Question: I am a beginner and I am trying to make a text editor and I want to create a pop up window for text format when I press a menu button where I can put all things like font face, font size , font style etc. Can you tell me how I can make this new window? Thanks for your patience!
For example Notepad:

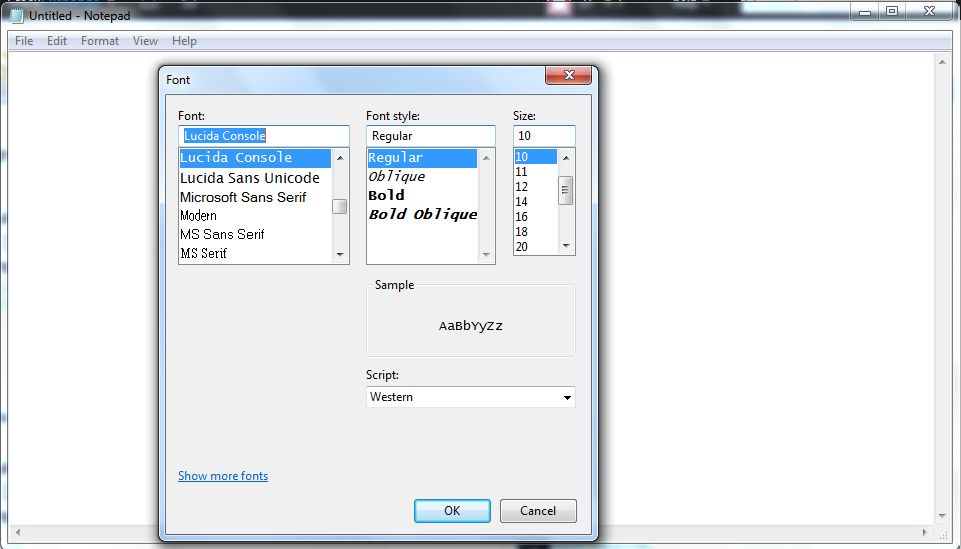
Answer: I think what you're after is a dialog of some kind.
Take a look at <URL> for more details.
What I would do is design the basic UI onto a 'JPanel'. I would then add this 'JPanel' to an instance of a 'JDialog' (possibly even using a 'JOptionPane') and show this dialog, making sure to make it modal, so you can easily retrieve the values set by the user.
This means that you can decide how best to show the user interface or even show it in a number of different ways as it's not constrained to a single top level container